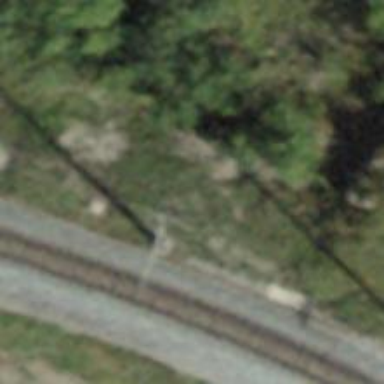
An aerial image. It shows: Power pole.